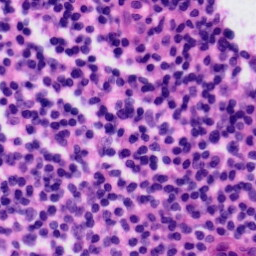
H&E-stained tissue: Tonsil